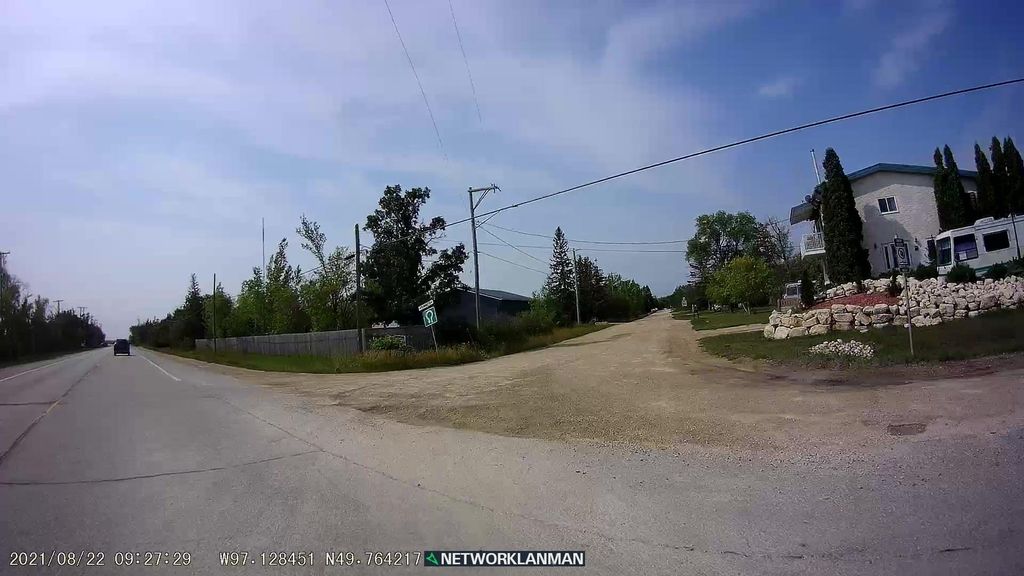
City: winnipeg